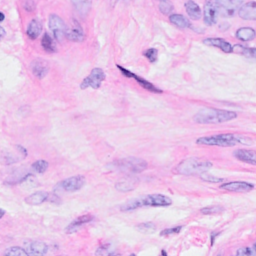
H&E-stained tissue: Breast